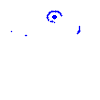
Particle: electron